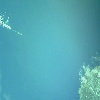
Label: water